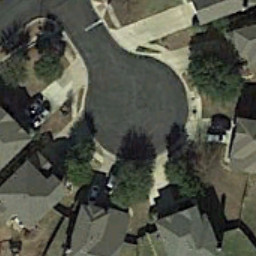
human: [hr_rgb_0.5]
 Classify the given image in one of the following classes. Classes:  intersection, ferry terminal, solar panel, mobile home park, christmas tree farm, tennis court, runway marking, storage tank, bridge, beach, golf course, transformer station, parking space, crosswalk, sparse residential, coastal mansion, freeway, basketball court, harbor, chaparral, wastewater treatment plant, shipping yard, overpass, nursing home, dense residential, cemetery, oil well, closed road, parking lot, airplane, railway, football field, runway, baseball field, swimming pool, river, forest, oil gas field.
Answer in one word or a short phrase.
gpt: closed road